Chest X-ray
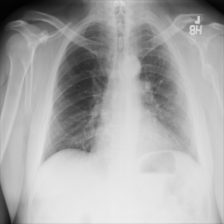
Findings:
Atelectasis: negative
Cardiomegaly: negative
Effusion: negative
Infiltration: negative
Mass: negative
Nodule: negative
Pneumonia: negative
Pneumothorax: negative
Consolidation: negative
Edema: negative
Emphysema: negative
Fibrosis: negative
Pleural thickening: negative
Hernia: negative